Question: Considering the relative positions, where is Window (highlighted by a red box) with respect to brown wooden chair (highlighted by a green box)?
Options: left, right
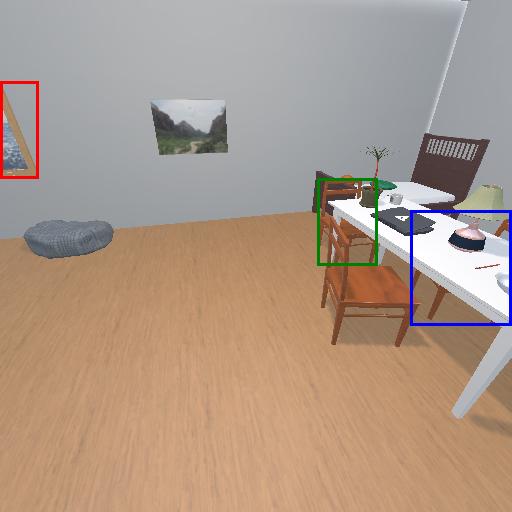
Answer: left